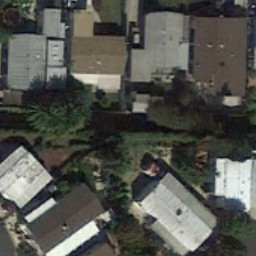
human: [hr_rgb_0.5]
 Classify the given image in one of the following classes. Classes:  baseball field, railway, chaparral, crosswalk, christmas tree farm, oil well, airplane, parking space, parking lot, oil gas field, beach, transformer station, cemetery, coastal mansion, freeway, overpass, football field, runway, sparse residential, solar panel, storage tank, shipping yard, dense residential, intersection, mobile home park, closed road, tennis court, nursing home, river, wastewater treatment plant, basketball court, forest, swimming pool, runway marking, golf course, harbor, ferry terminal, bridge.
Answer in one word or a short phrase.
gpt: mobile home park